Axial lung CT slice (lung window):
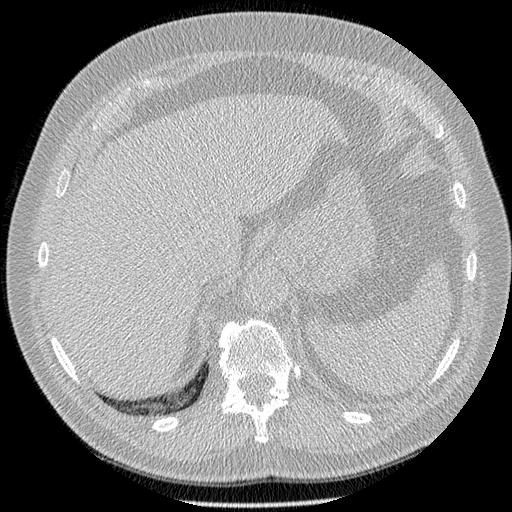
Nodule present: no